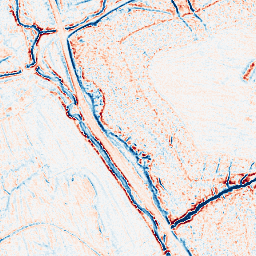
Category: edge_preserving
Decomposition family: anisotropic_diffusion
Decomposition parameters: iterations: 5
kappa: 50
gamma: 0.2
Upsampling method: bilinear
Upsampling parameters: scale: 8
Upsampling scale: 8